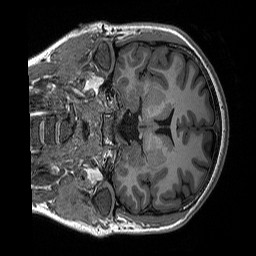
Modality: T1w
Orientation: coronal
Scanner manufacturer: siemens
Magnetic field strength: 3 T
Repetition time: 2.3 s
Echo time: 0.00298 s